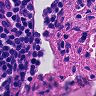
Metastatic tissue present: no